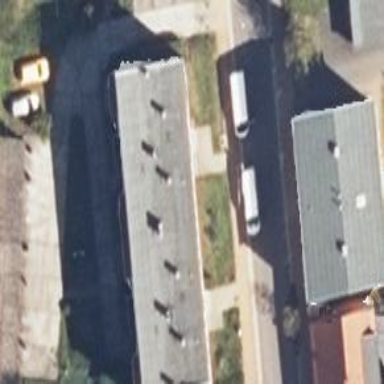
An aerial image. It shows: Building with apartments and flat roof.